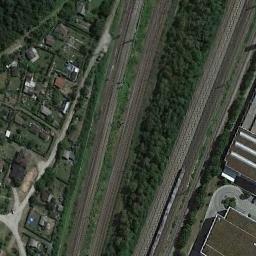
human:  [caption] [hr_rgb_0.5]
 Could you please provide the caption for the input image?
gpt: The railway is next to some trees and houses .

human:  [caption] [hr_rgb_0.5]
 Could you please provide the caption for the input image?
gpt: One side of the railway, there are lush trees  And the other side, there are many buildings .

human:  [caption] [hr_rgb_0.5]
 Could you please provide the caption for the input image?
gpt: There are several buildings beside the railway .

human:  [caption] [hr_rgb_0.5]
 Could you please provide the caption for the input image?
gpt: These railways are between a residential area and some buildings .

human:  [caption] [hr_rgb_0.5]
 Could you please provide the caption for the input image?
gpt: There are some buildings and green meadows beside the railway .